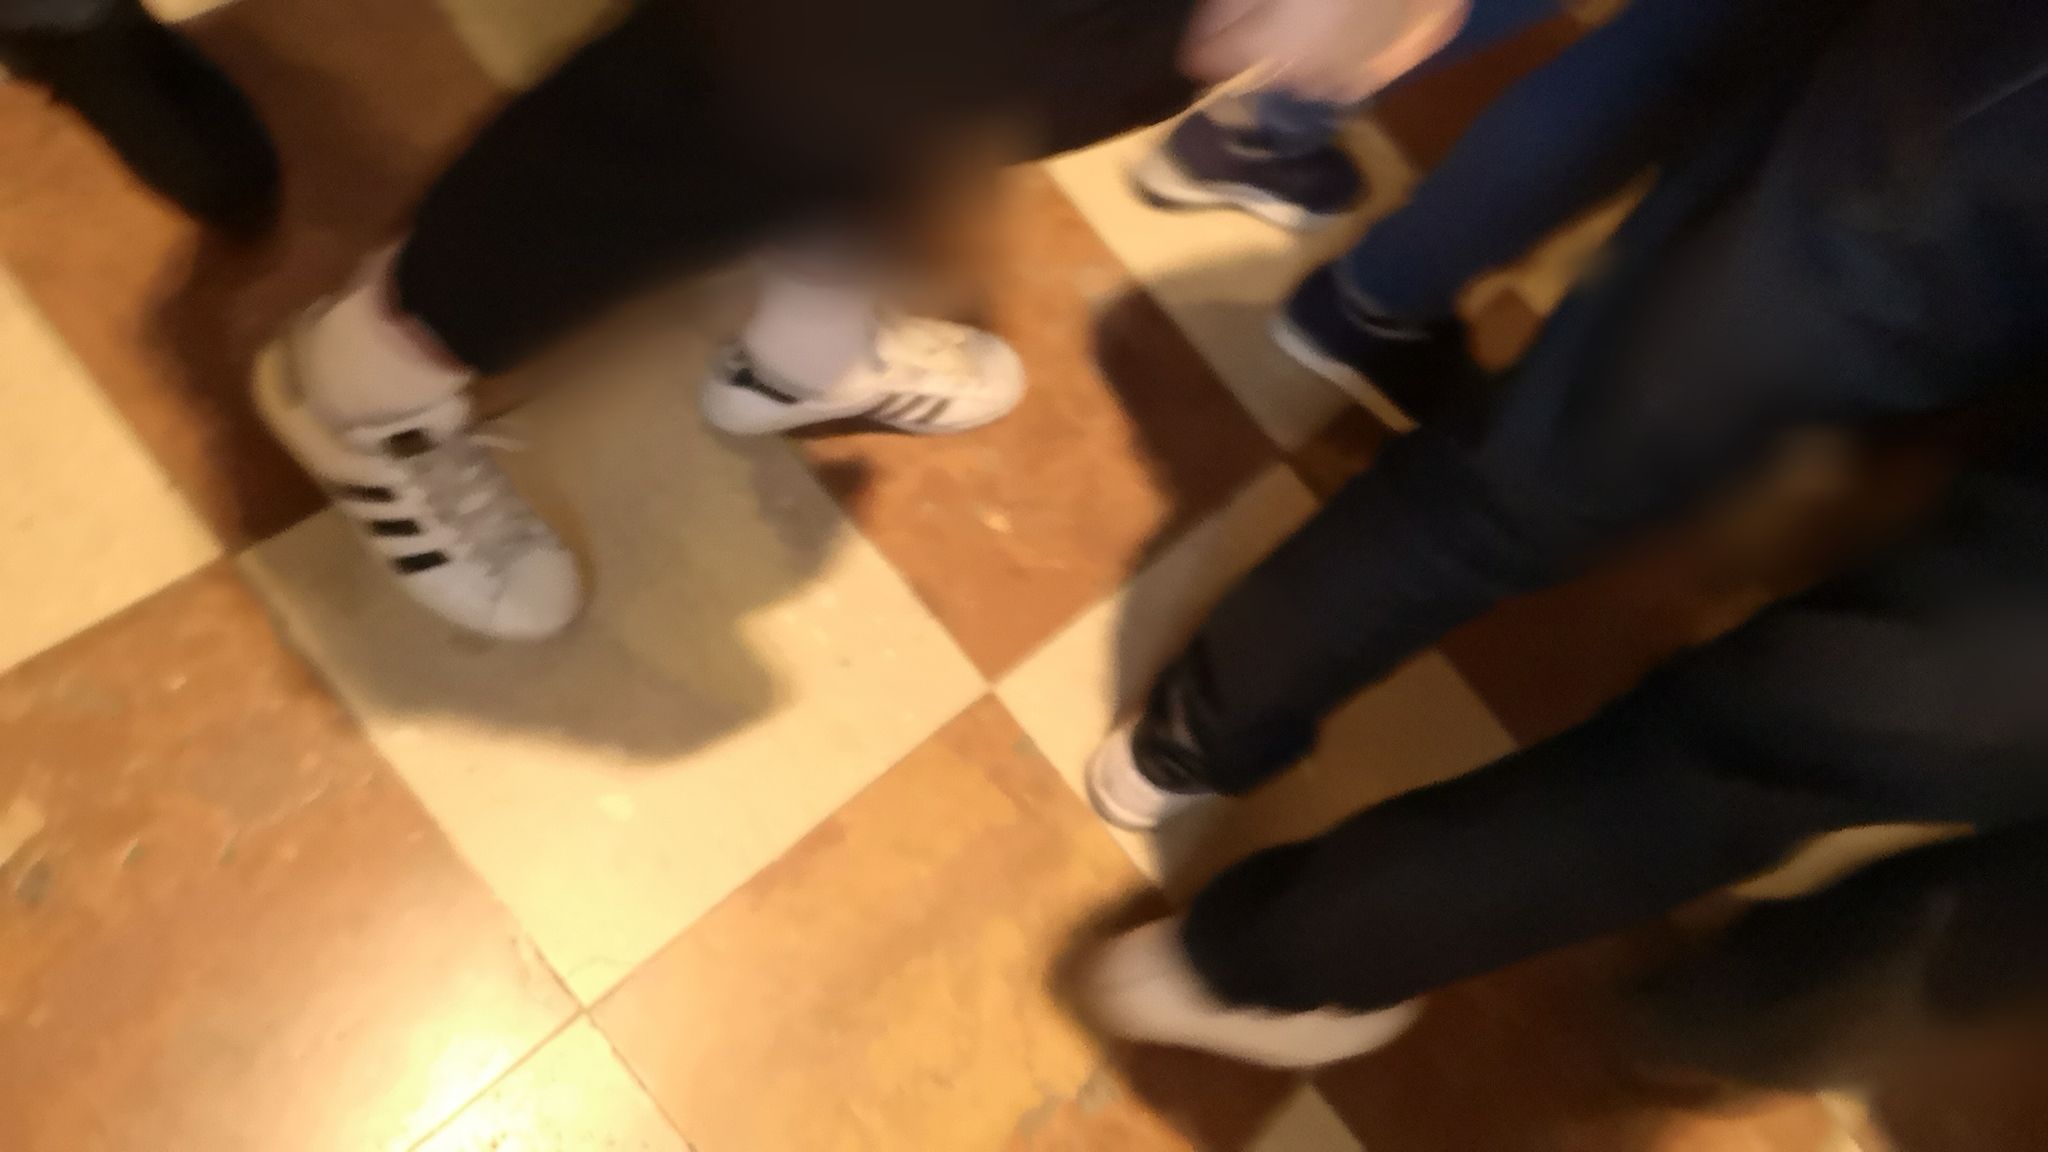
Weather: snowy
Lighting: day
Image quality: slightly poor
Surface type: walking surface
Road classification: living_street, pedestrian
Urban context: urban centre
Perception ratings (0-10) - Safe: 2.74, Lively: 2.59, Beautiful: 0.8, Boring: 4.69, Depressing: 5.99, Wealthy: 4.71